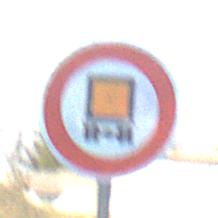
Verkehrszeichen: VerbotKennzeichnungspflichtigeKraftfahrzeugeGefaehrlicheGueter
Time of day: MorningAfternoon
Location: Outdoor (Nature)
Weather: PartlyCloudy
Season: NotSpecified
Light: Natural